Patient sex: F
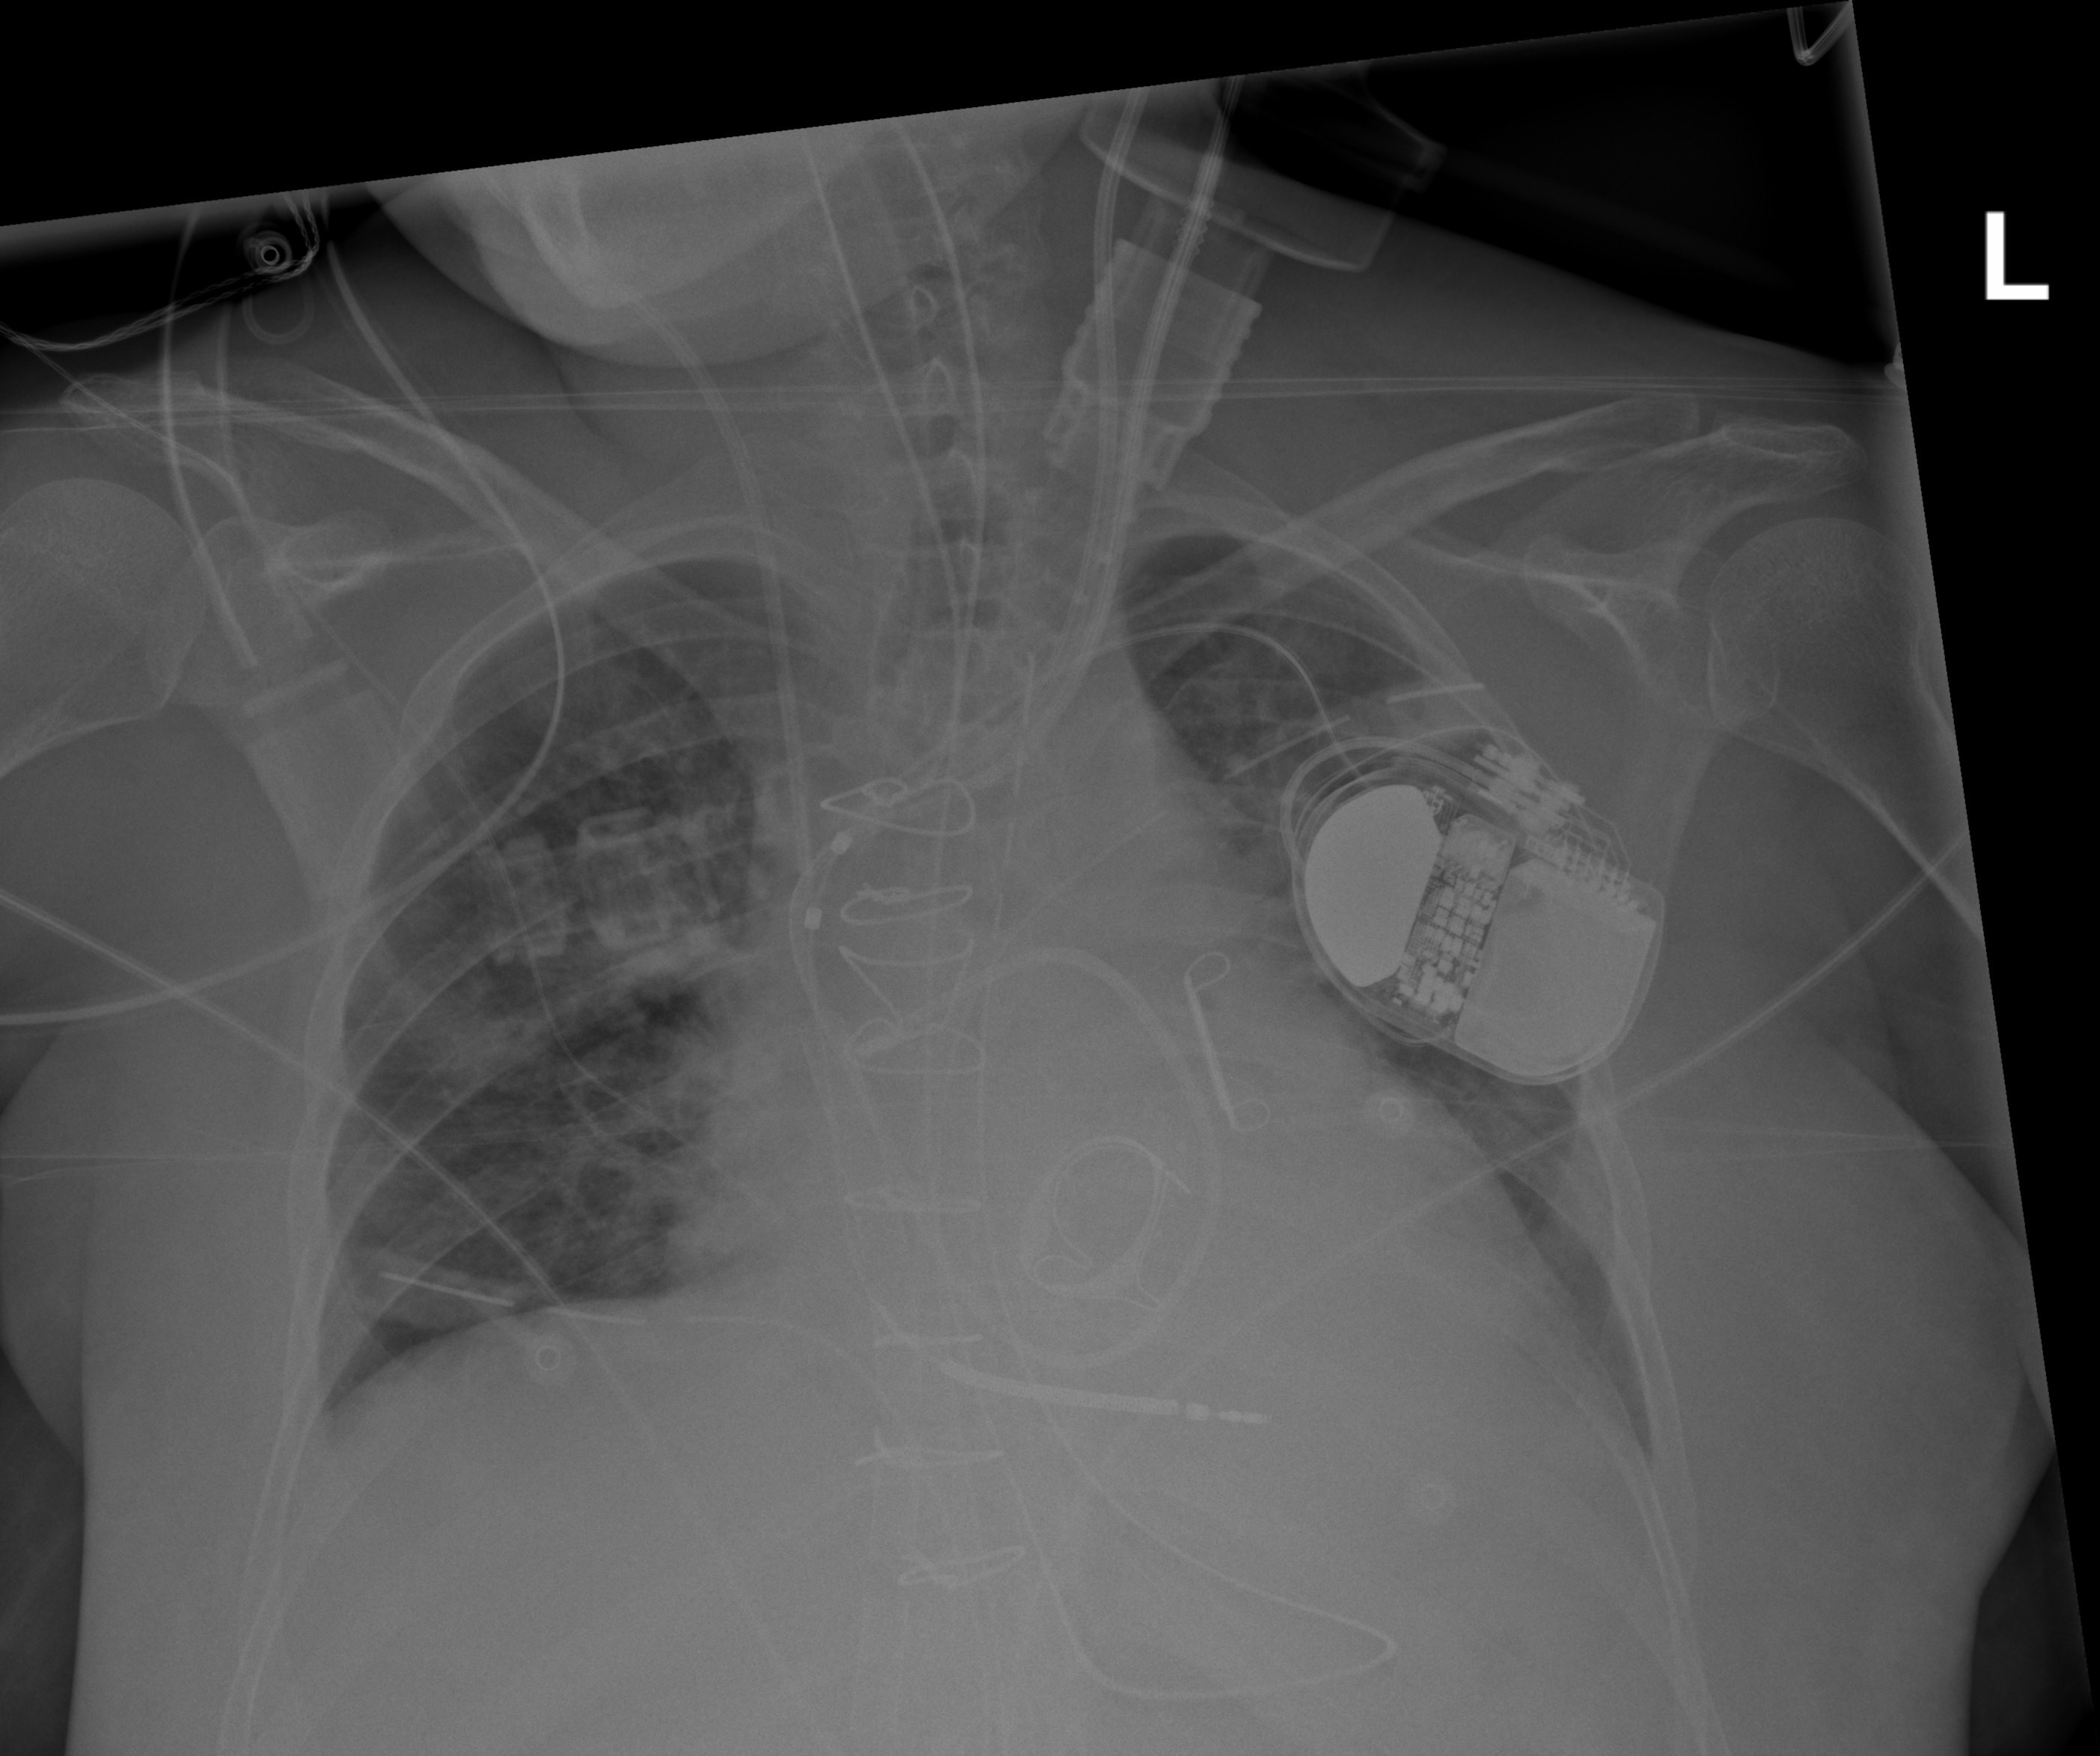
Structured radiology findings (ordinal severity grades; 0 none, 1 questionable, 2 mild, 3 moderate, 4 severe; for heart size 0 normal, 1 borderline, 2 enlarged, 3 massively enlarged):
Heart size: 2
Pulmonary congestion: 2
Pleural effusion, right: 0
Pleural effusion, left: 1
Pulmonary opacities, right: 2
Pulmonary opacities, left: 2
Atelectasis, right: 2
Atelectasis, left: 2